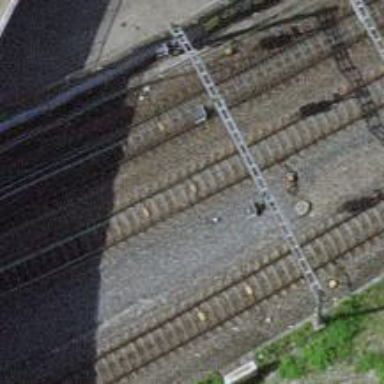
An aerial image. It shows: Railway signal.